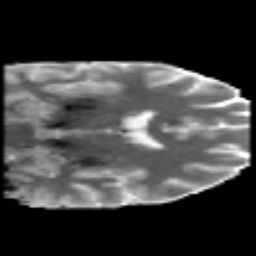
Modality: MD
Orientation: coronal
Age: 35
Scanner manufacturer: philips
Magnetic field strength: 3 T
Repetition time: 8.6 s
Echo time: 0.127 s